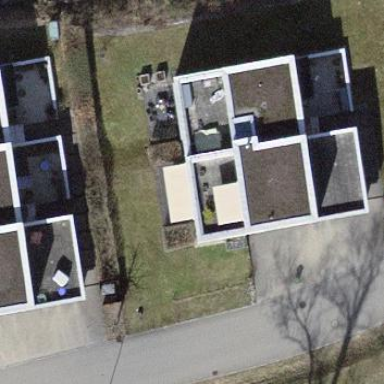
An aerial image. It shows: Residential building.